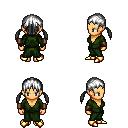
a pixel art fantasy rpg character, female body template, human, tanned skin, green robe, metal pants, white twin-tailed hairstyle, leather bracers, gold boots, four views (front, back, left, right), 2x2 character sprite sheet, small pixel art, hard edges, no anti-aliasing